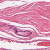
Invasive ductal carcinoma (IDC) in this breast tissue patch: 0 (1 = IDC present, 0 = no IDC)